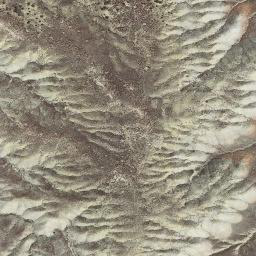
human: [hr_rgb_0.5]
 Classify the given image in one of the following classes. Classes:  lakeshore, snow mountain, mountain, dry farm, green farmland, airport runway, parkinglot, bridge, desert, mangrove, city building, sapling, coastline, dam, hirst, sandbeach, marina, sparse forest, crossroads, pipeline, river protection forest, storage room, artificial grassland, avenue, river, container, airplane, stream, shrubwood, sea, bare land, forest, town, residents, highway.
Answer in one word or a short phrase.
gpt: mountain